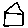
Label: house